高三 · 组合数学
杨辉三角, 又称帕斯卡三角, 是二项式系数在三角形中的一种几何排列, 在我国南宋数学家杨辉所著的《评解九章算法》 (1261 年) 一书中用如图所示的三角形解释二项式乘方展开式的系数规律, 现把杨辉三角中的数从上到下, 从左到右依次排列, 得数列: $1,1,1,1,2,1,1,3,3,1,1,4,6,4,1, \ldots$ 记作数列 $\left\{a_{n}\right\}$, 若数列 $\left\{a_{n}\right\}$ 的前 $n$ 项和为 $S_{n}$, 则 $S_{57}=(\quad)$

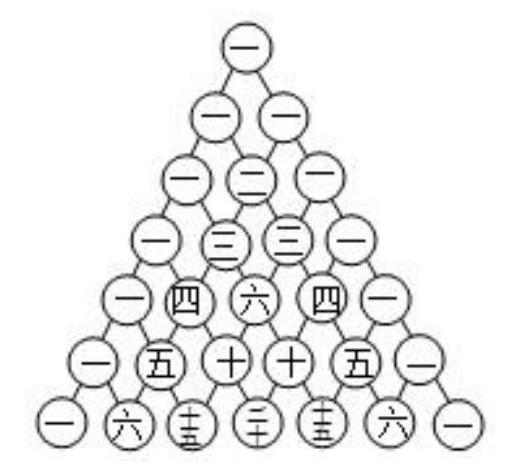
A. 265 B. 521 C. 1034
D. 2059
答案: C
解析: 将 $1,1,1,1,2,1,1,3,3,1,1,4,6,4,1, \cdots$分组为 $(1),(1,1),(1,2,1),(1,3,3,1),(1,4,6,4,1), \cdots$,则第 $n$ 组 $n$ 个数且第 $n$ 组 $n$ 个数之和为 $2^{n-1}$,设 $a_{57}$ 在第 $n$ 组中, 则 $\frac{n(n-1)}{2} \leq 57 \leq \frac{n(n+1)}{2}$, 解得 $n=11$,即 $a_{57}$ 在第 11 组中且为第 11 组中的第 2 个数, 即为 $C_{10}^{1}$, 则 $S_{57}=2^{0}+2^{1}+\cdots+2^{9}+\left(C_{10}^{0}+C_{10}^{1}ight)=1034$, 故选 C